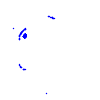
Particle: pion